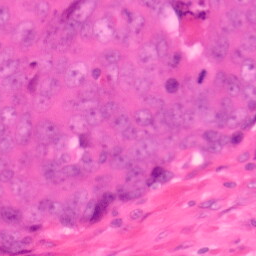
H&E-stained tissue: Colon